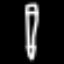
Label: pencil